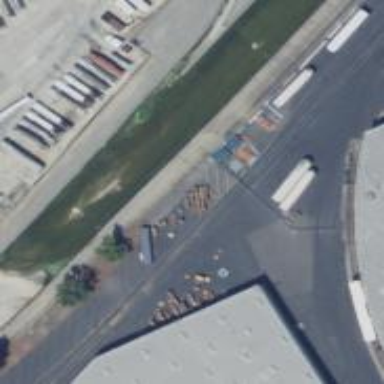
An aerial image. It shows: Rail spur service.